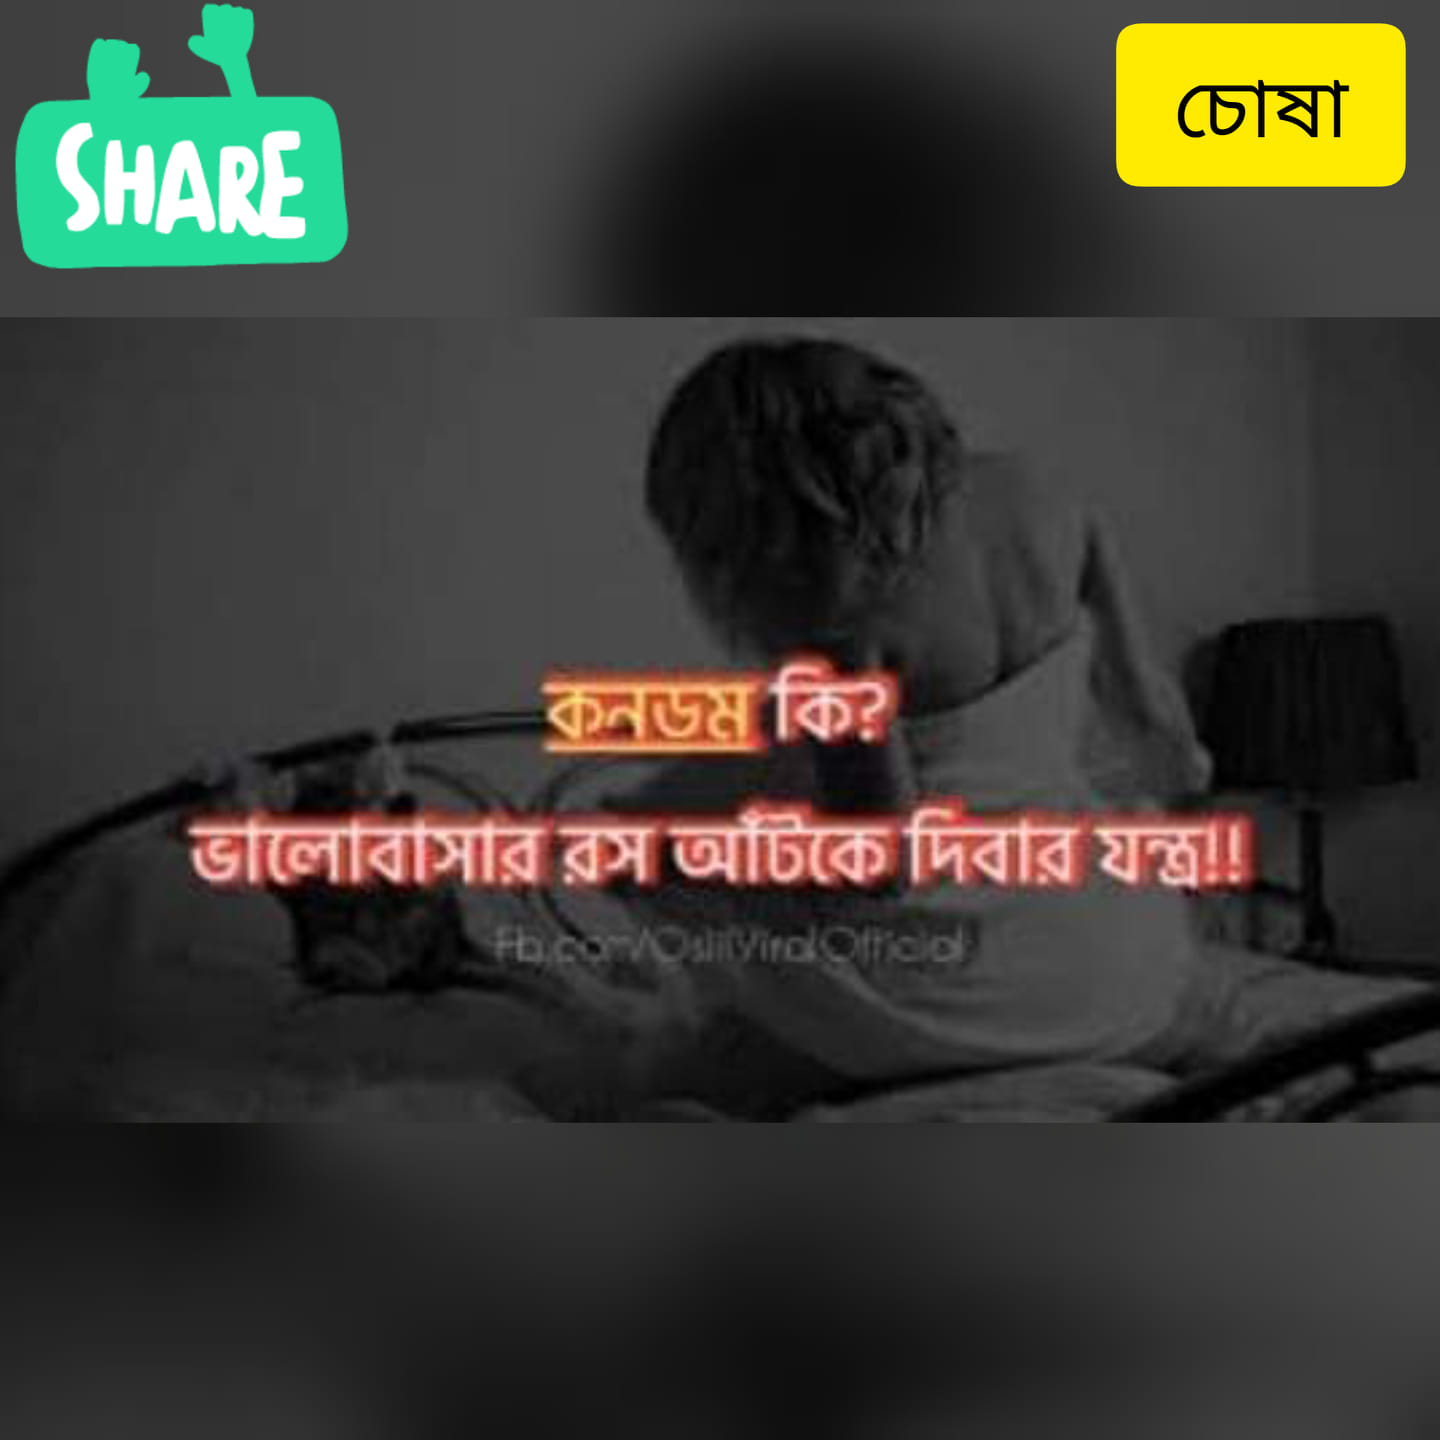
Caption: কনডম কি ?  ভালোবাসার রস আটকে দিবার যন্ত্র !!
Label: non-hate